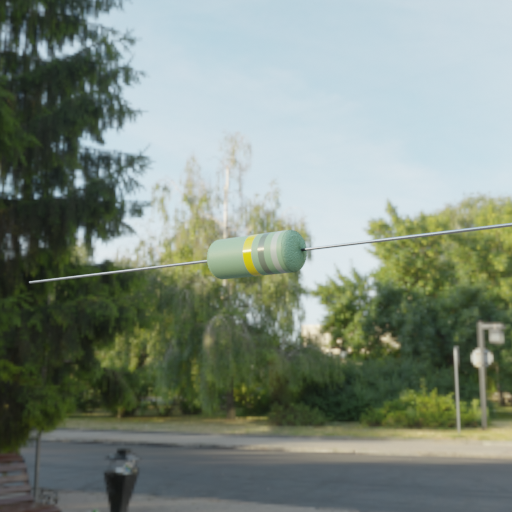
Resistor colour bands (in order): yellow, gray, silver